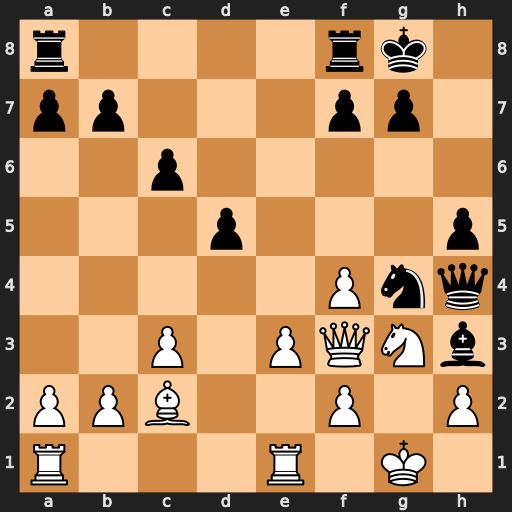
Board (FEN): r4rk1/pp3pp1/2p5/3p3p/5Pnq/2P1PQNb/PPB2P1P/R3R1K1
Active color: w
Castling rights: -
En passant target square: -
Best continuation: Nf5 Qxf2+ Qxf2